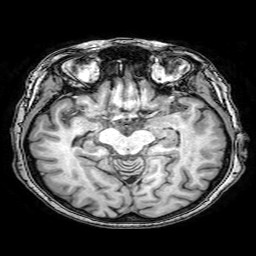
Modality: T1w
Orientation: coronal
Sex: female
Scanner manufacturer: philips
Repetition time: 0.008143 s
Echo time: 0.00372 s